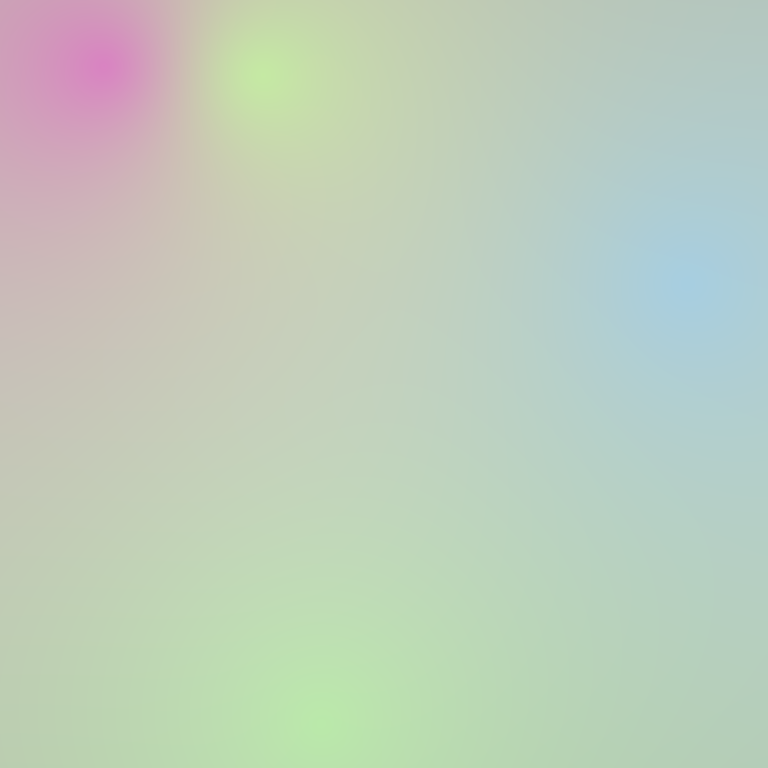
Abstract light effect, smooth gradient from soft green to gentle pink, calm atmosphere, diffuse glow, no room, no furniture, no objects.